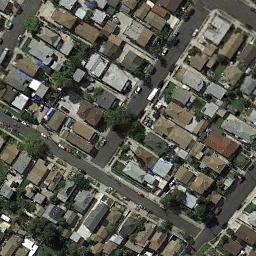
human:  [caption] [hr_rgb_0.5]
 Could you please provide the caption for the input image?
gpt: The dense residential is next to the road with some cars .

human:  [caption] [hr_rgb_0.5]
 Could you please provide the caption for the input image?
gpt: There are many roads and neatly arranged houses and trees in densely populated areas .

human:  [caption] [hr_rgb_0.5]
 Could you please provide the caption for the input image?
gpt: Most of the houses in the residential area are square .

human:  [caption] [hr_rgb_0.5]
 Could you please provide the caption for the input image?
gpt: A dense residential area has lots of houses arranged neatly while some roads go through the residential area .

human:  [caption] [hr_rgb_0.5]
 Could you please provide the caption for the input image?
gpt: There are many brown and gray buildings on dense residential area .